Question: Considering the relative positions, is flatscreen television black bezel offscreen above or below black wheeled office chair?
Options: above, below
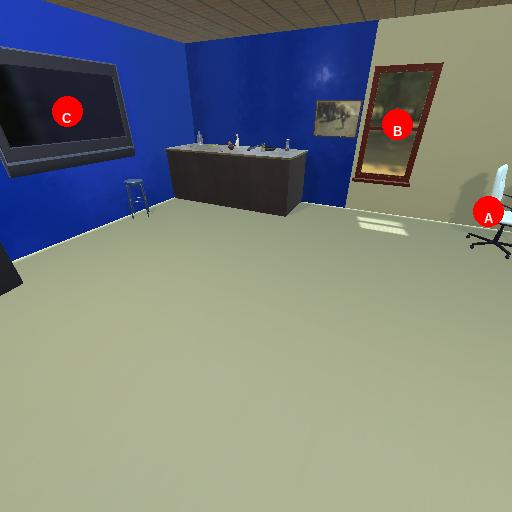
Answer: above